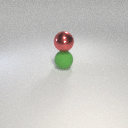
large green rubber sphere below large red metal sphere